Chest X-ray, AP view. Patient: 29 years old, sex M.
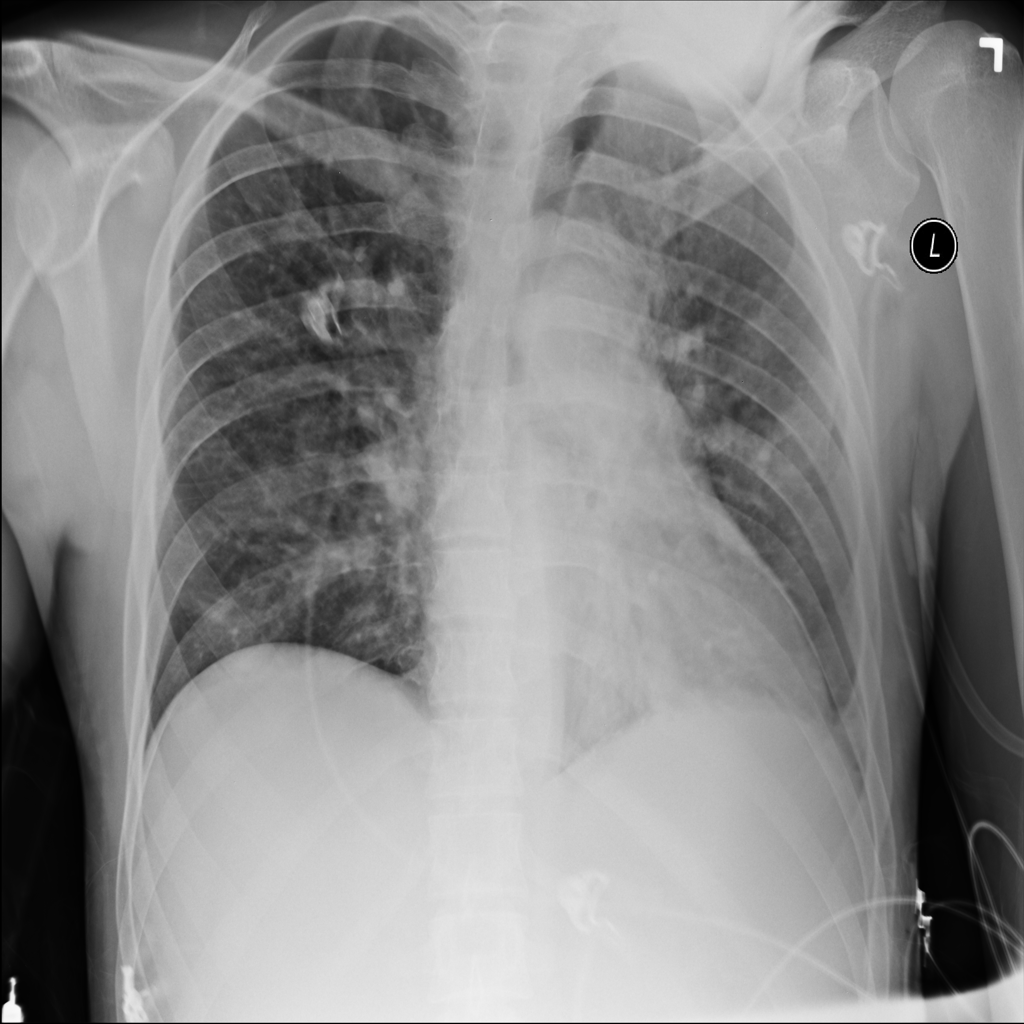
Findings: Infiltration